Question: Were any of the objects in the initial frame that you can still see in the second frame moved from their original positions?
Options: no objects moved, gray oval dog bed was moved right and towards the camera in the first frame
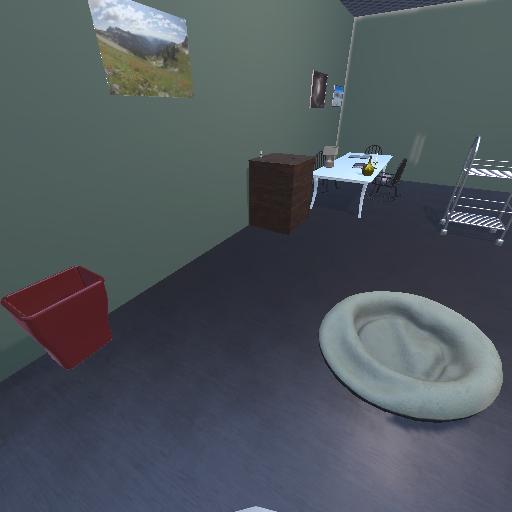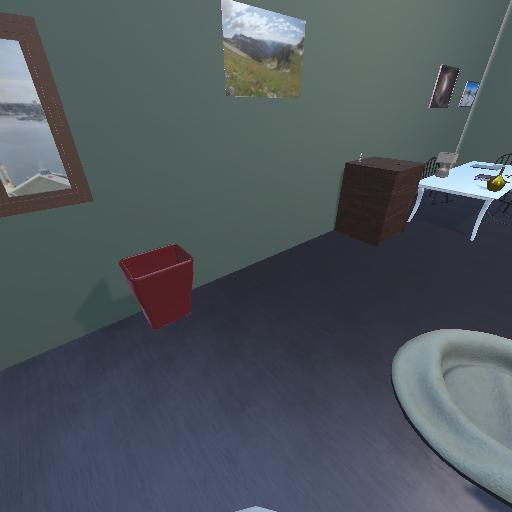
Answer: no objects moved